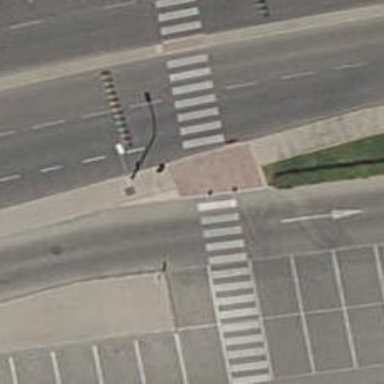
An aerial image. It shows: Marked crossing with pedestrian island.